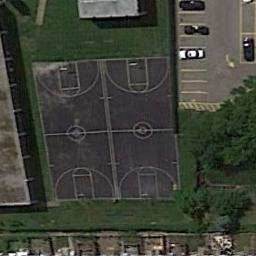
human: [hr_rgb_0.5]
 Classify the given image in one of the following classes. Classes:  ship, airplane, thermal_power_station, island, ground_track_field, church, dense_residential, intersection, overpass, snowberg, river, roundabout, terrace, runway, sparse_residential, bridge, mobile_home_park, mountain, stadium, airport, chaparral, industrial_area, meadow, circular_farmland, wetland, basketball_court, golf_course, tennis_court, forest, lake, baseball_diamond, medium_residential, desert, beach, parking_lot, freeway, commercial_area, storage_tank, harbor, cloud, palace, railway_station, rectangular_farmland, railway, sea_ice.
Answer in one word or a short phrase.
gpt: basketball_court